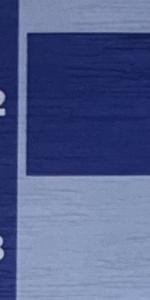
Label: Empty